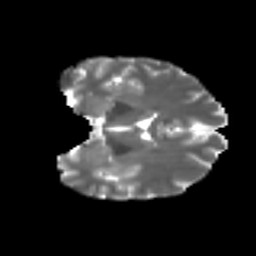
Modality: T2w
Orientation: coronal
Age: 22
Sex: female
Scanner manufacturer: ge
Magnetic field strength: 3 T
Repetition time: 7.8 s
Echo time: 0.0606 s